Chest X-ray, PA view. Patient: 26 years old, sex M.
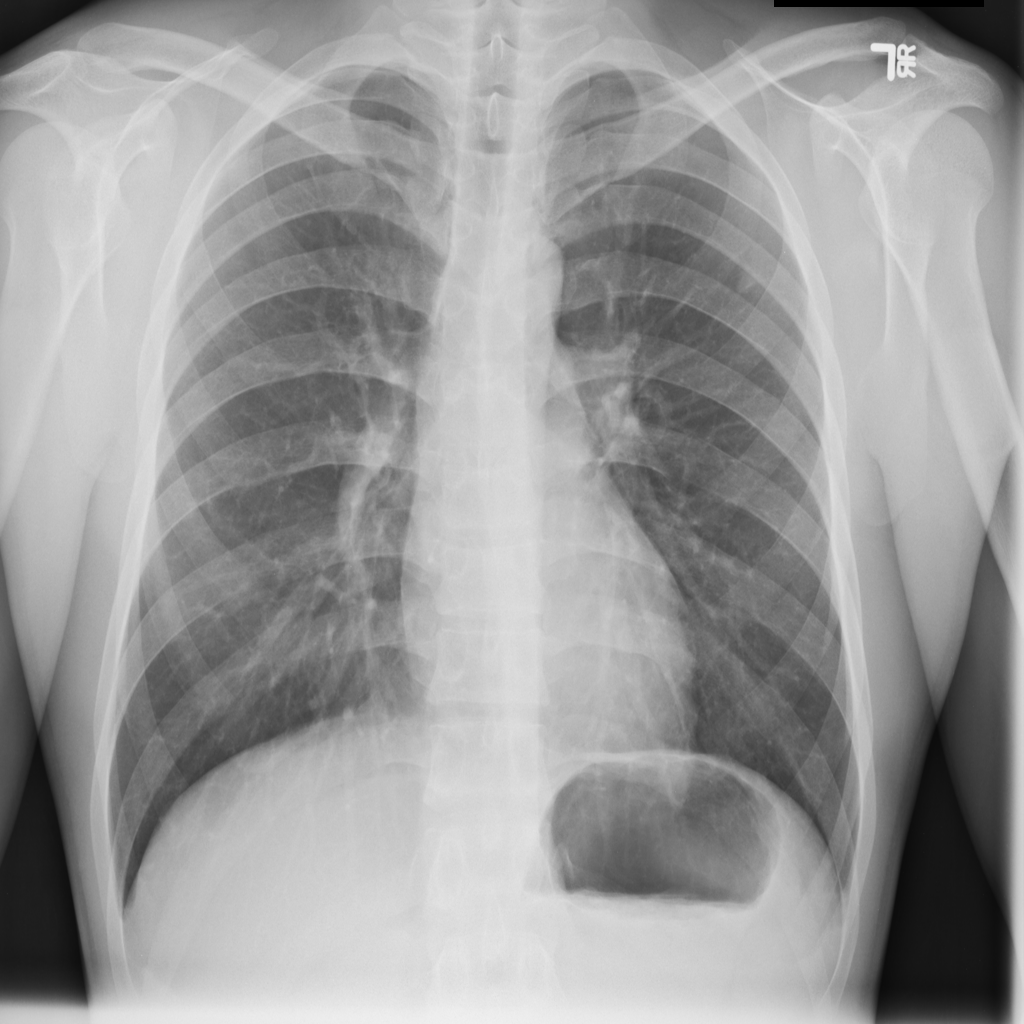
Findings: No Finding